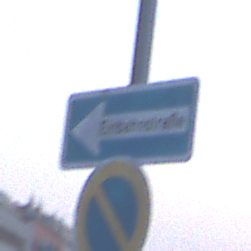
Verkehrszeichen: EinbahnstrasseLinksweisend
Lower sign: EingeschraenktesHalteverbot
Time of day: Dawn
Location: Outdoor (Urban)
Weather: Clear
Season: NotSpecified
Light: Natural